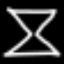
Label: hourglass